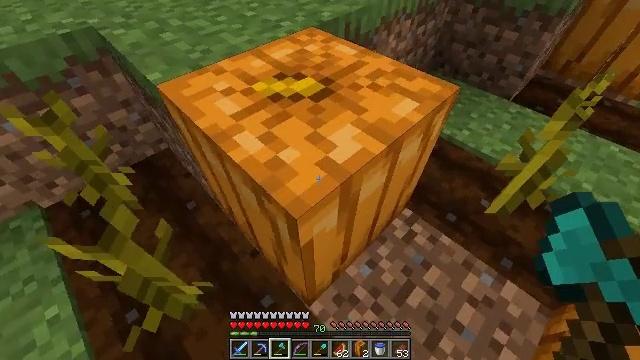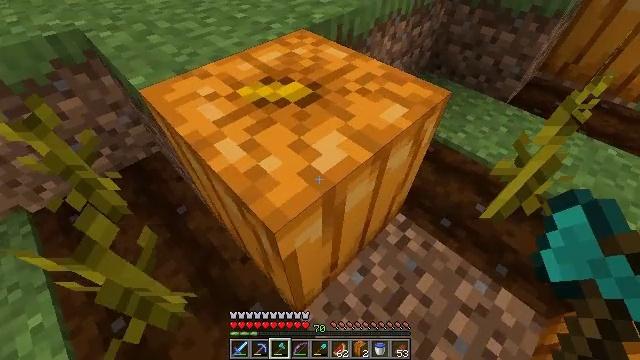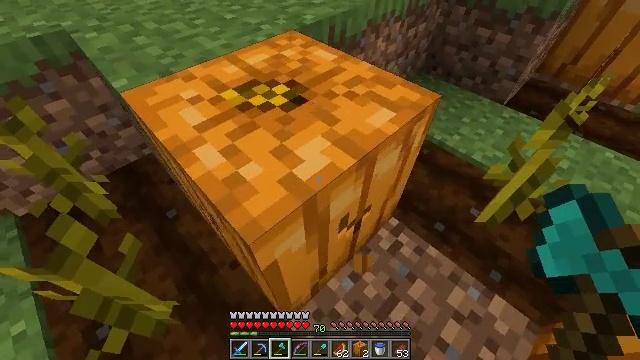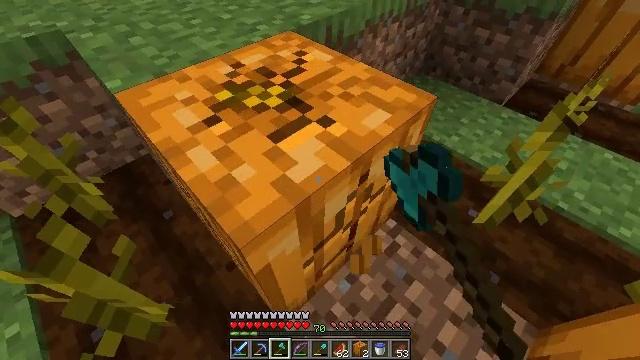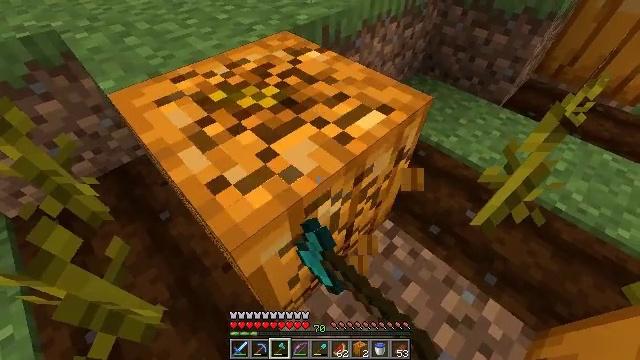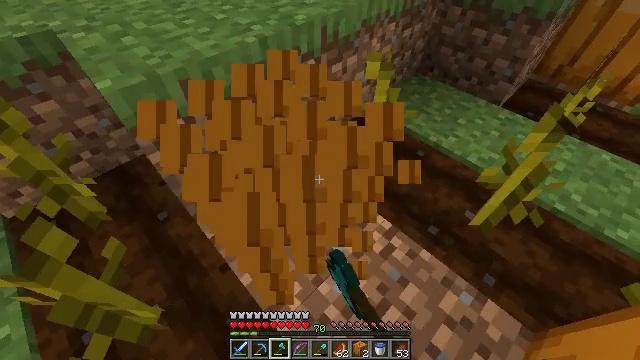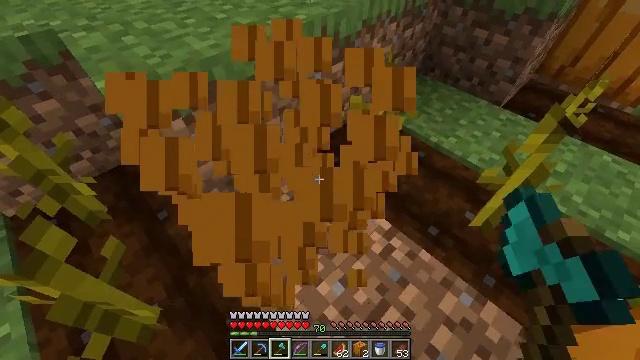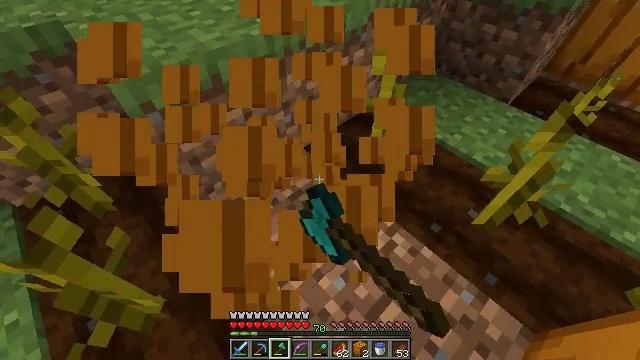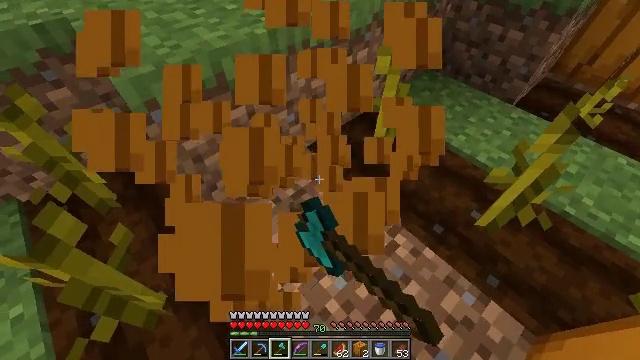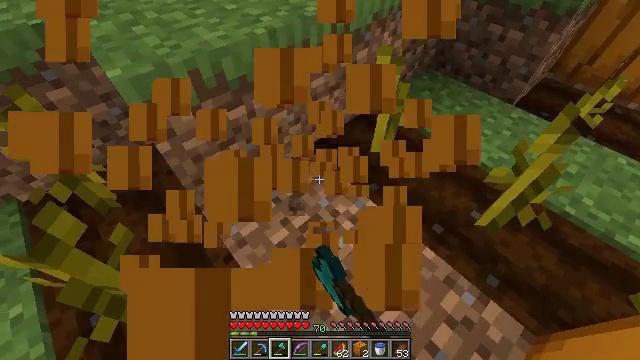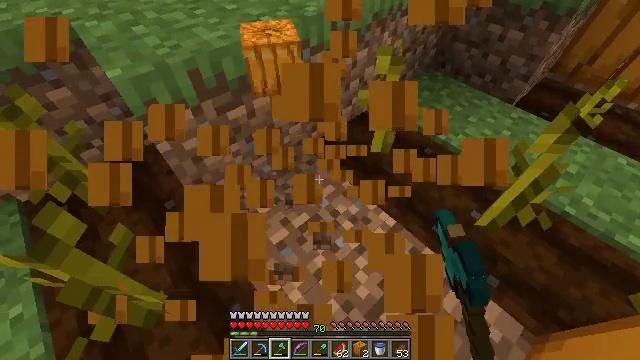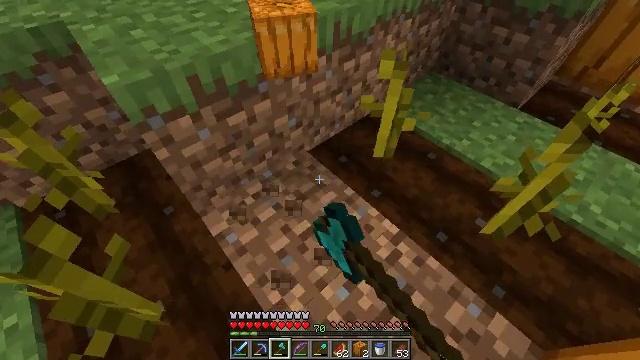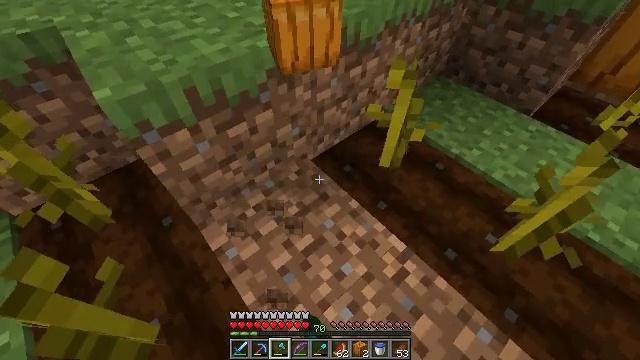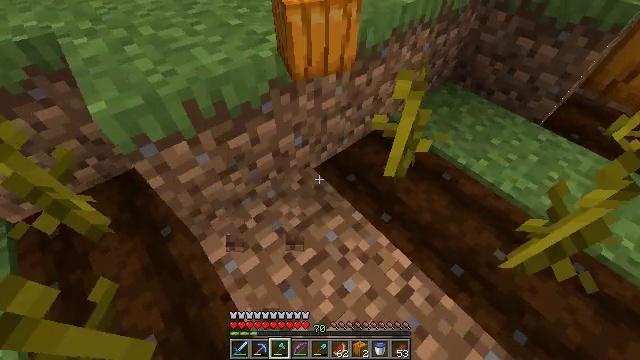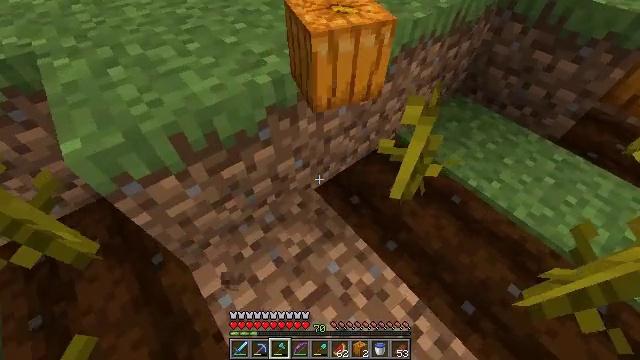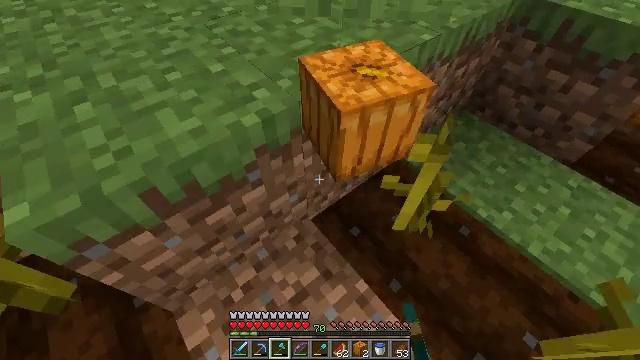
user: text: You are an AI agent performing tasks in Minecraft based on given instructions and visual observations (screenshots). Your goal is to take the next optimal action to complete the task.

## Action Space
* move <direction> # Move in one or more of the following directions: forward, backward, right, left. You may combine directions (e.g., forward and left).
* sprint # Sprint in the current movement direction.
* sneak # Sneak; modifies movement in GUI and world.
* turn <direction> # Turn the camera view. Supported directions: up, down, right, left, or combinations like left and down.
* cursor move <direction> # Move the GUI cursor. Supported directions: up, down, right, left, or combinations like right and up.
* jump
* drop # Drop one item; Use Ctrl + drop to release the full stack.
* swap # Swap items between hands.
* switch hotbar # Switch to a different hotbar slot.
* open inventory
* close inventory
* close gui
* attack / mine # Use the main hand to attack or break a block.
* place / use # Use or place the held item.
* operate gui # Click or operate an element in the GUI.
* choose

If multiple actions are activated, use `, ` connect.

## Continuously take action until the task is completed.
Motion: motion action
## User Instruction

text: Break the pumpkin to collect it.
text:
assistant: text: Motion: no_op
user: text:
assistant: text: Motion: attack / mine
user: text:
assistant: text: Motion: attack / mine
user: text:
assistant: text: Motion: attack / mine
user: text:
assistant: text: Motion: attack / mine
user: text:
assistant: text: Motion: attack / mine
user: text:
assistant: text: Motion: turn left and down, attack / mine
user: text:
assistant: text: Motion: attack / mine
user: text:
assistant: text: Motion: attack / mine
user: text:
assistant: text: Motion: attack / mine
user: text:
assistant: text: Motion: move forward
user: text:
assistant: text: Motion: move forward
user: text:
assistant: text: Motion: move forward
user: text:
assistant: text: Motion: move forward
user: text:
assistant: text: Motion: move forward
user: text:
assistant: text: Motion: move forward, turn down
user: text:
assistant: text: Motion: turn right and down
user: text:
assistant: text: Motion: turn right
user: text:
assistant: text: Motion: turn right and up
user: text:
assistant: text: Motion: turn right and up
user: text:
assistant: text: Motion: turn right and up
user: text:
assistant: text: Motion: turn right and up
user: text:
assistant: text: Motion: turn right and up
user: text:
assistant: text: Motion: turn right and up
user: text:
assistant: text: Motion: turn right and up
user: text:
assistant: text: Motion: turn up
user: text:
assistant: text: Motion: move forward
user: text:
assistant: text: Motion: move forward, attack / mine
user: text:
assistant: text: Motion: move forward, attack / mine
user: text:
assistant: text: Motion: move forward, turn down, attack / mine